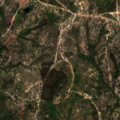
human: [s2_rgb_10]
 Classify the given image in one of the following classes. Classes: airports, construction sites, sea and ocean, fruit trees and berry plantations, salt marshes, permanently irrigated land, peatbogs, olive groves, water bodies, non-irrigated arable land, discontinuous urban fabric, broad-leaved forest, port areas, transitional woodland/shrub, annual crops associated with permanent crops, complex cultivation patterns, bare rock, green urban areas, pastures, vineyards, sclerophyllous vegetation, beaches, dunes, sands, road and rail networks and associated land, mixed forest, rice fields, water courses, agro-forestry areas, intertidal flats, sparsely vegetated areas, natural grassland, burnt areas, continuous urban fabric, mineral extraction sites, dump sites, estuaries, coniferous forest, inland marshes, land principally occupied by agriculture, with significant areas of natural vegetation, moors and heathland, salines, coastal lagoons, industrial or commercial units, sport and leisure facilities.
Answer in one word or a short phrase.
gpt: continuous urban fabric